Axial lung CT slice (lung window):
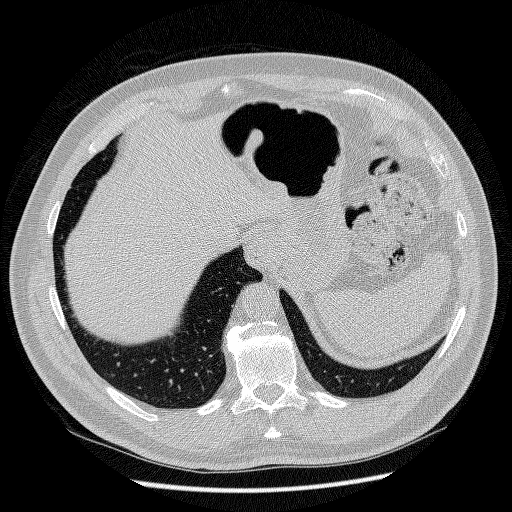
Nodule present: no